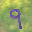
Label: 9